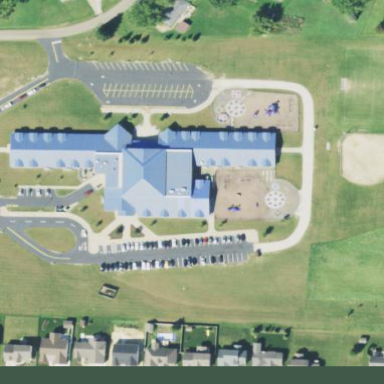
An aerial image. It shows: School.